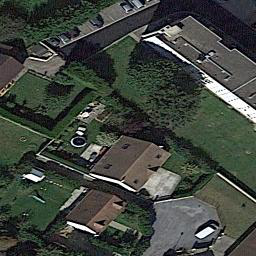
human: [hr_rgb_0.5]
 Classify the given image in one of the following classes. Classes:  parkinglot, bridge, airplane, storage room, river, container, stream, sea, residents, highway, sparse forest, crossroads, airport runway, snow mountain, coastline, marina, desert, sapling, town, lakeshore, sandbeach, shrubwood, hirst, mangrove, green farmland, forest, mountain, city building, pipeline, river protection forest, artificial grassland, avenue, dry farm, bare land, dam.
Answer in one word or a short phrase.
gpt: residents